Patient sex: M
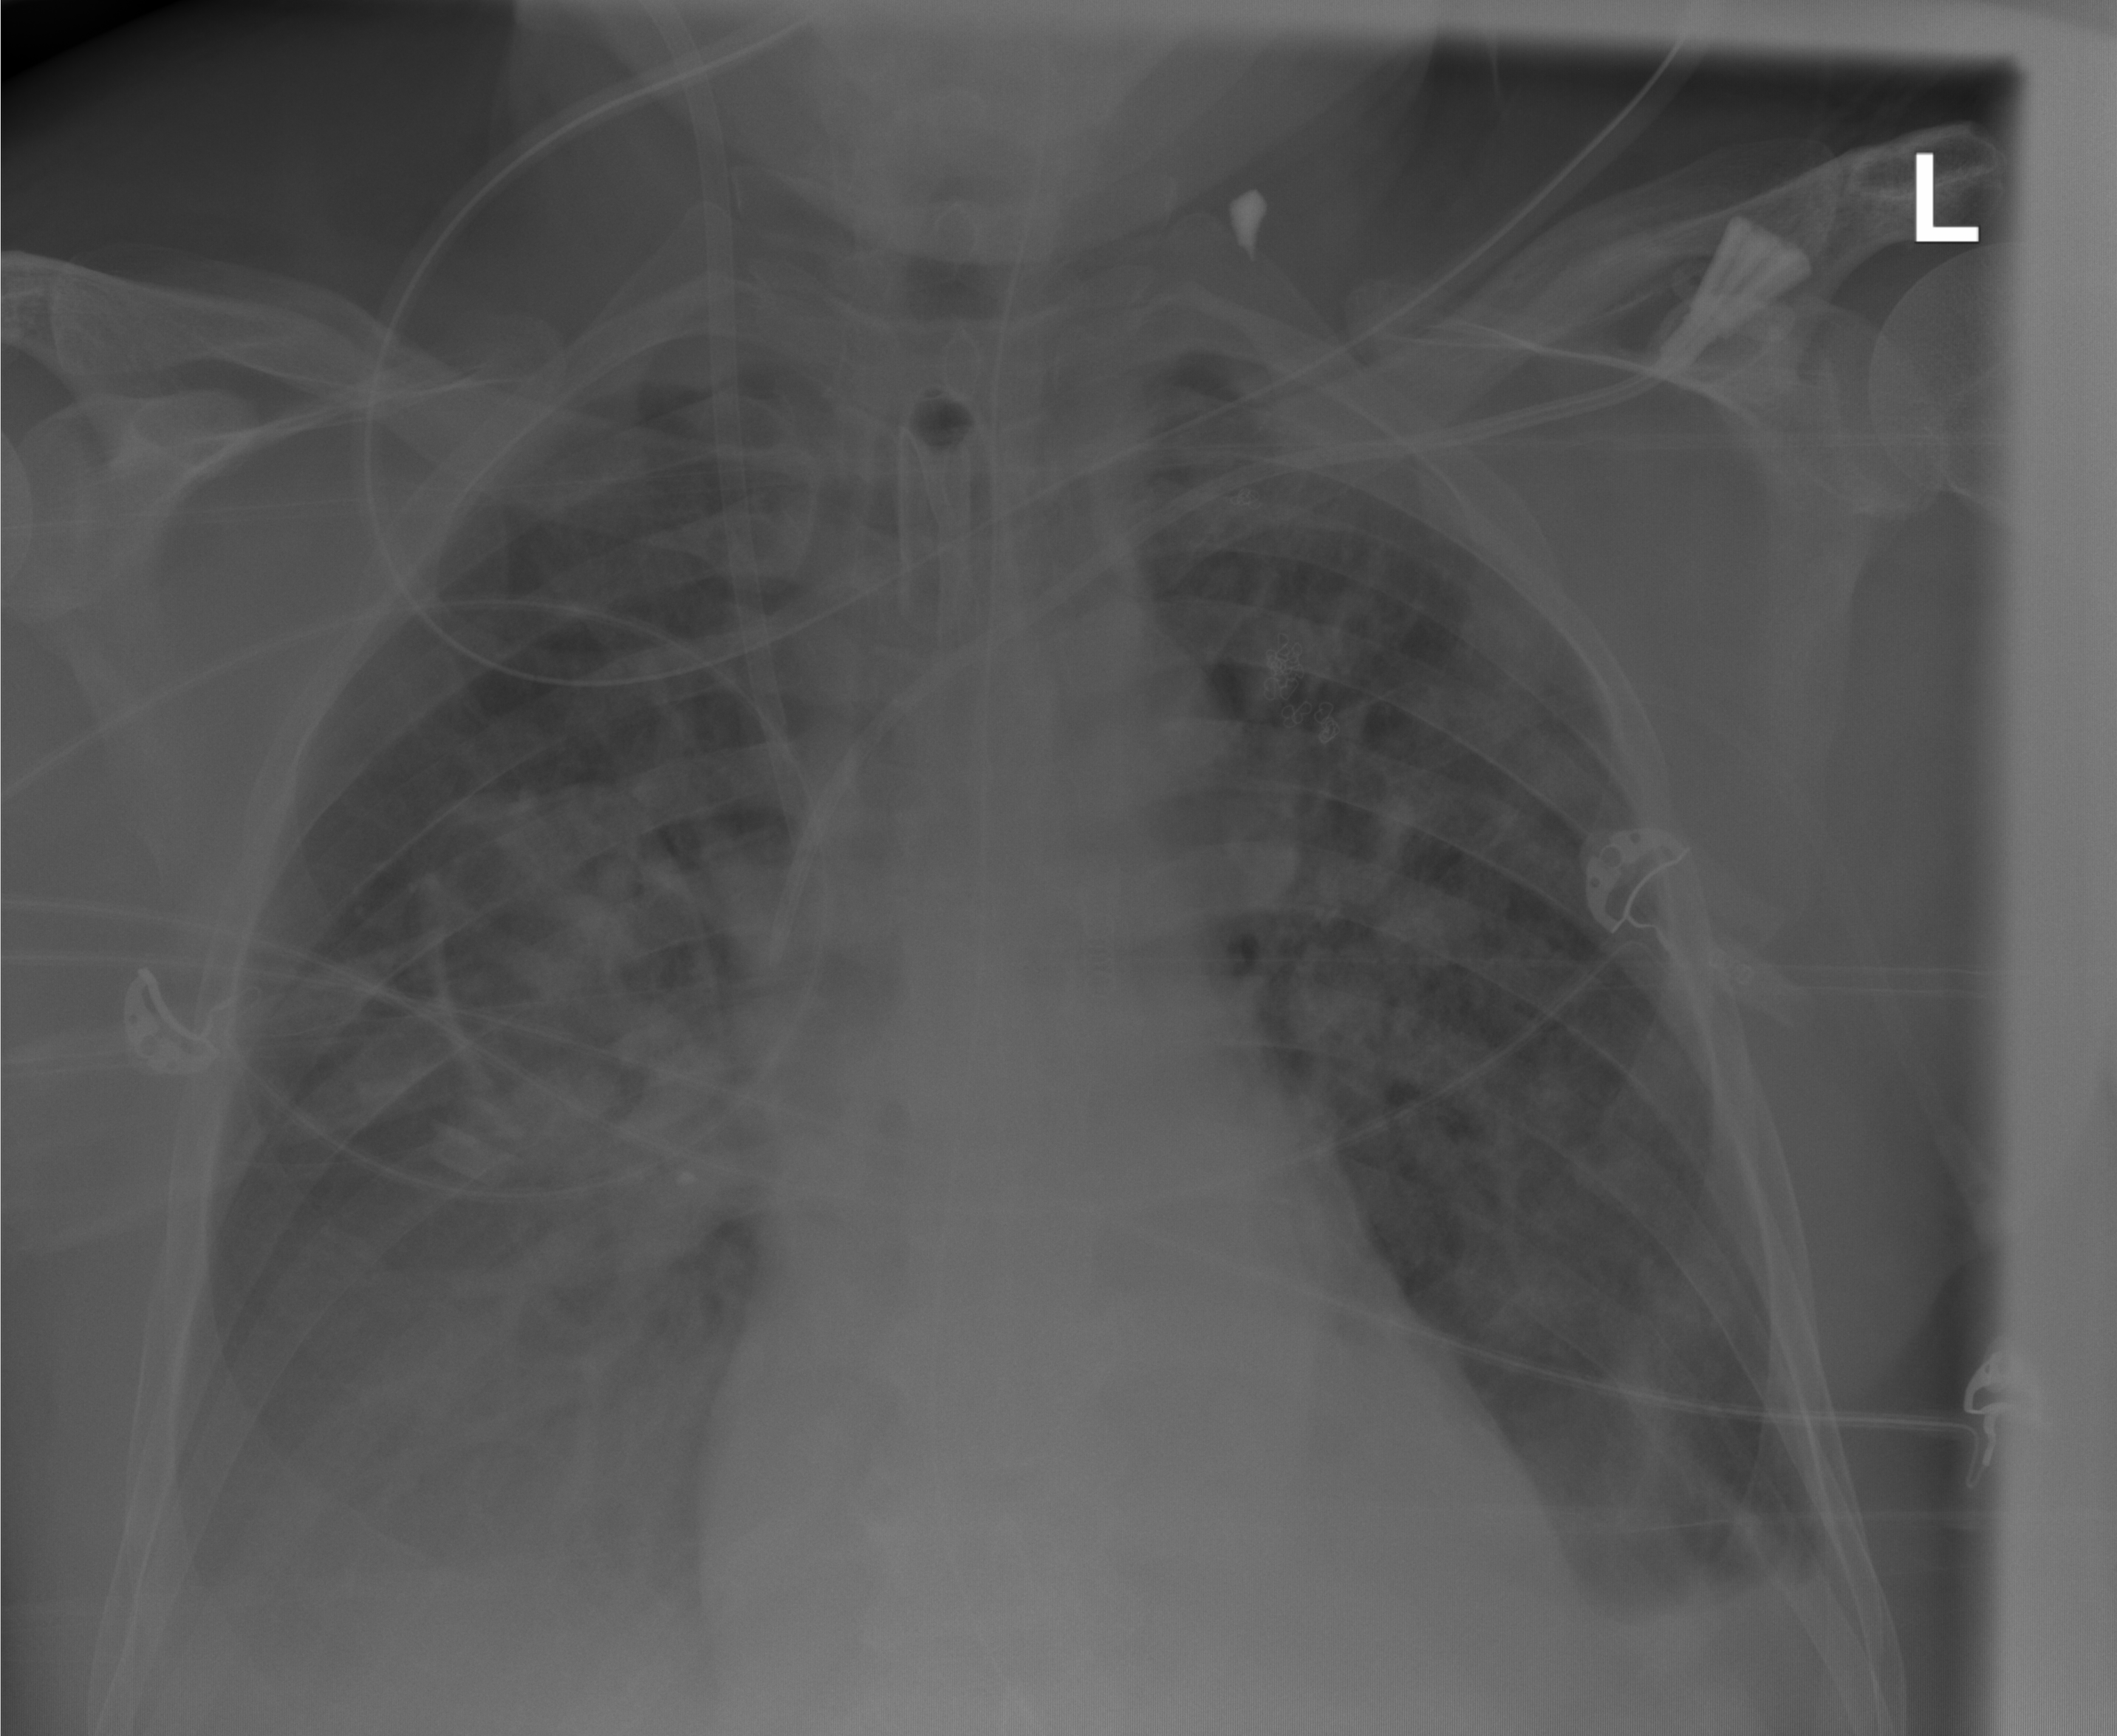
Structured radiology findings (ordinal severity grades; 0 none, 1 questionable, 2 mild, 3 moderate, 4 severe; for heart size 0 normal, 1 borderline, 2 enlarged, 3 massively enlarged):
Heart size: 0
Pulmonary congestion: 2
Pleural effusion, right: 3
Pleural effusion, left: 2
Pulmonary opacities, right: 3
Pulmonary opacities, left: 3
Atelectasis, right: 2
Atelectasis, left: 2